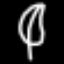
Label: leaf